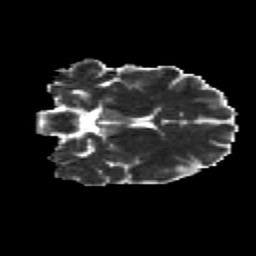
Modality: MD
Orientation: coronal
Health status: healthy
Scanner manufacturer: siemens
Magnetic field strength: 3 T
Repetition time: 12 s
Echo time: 0.092 s